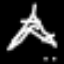
Label: The Eiffel Tower